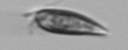
Label: Prorocentrum_triestinum